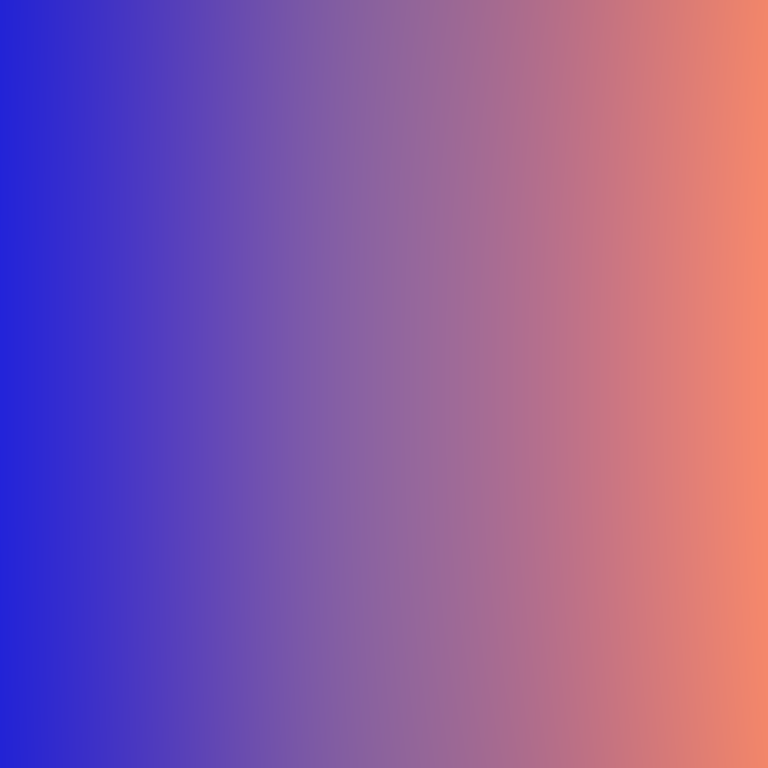
Abstract light effect, smooth gradient from deep blue to warm orange, calm atmosphere, soft glow, no room, no furniture, no objects.